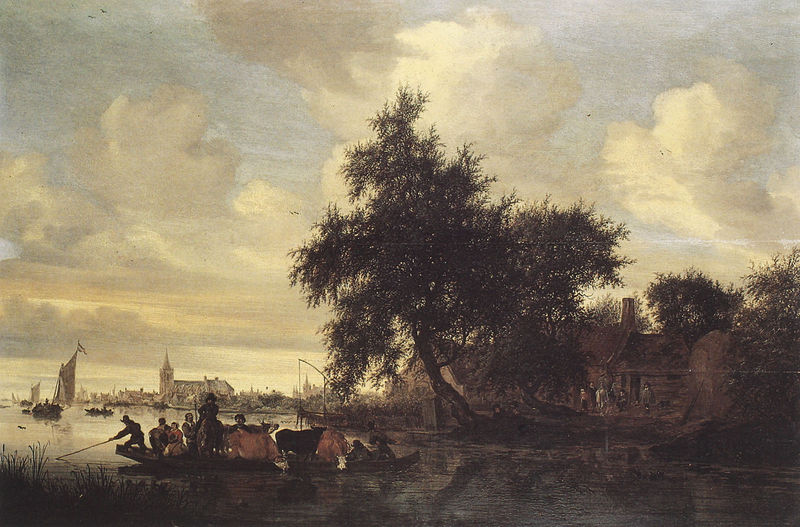
Titel: River landscape with ferry
Künstler: Salomon van Ruysdael
Institution: Privatsammlung
Schlagwörter: baum, blau, dunkel, gemälde, himmel, meer, wasser, wolken, fluss, landschaft, menschen, see, stadt, männer, gras, haus, tier, tiere, wolke, holland, niederlande, öl, häuser, kühe, schilf, spiegelung, hütte, kirche, boot, genre, pferd, turm, schiff, segel, segelboot, fischer, dorf, kuh, idylle, romantik, ölgemälde, stimmung, ruine, rinder, fähre, abenddämmerung, überfahrt, bot, himmel boot